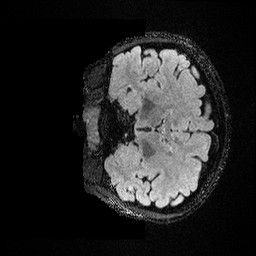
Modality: FLAIR
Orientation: coronal
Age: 23
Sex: female
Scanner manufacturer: ge
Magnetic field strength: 3 T
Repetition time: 4.802 s
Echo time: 0.1171 s